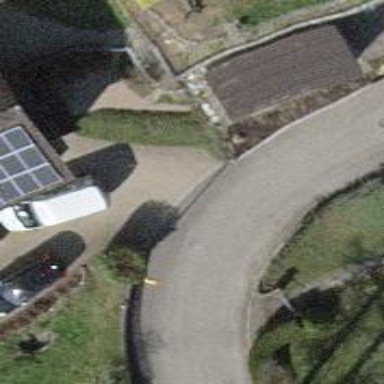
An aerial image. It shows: Smooth asphalt road in residential area.